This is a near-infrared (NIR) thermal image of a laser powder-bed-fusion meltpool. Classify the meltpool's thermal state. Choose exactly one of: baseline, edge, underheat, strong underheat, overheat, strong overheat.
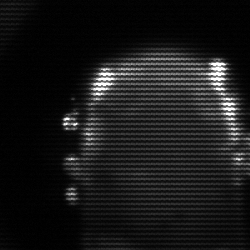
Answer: baseline